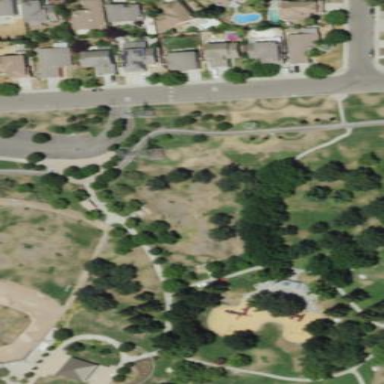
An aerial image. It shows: Dog park for leisure land.